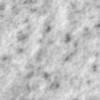
Label: no_change